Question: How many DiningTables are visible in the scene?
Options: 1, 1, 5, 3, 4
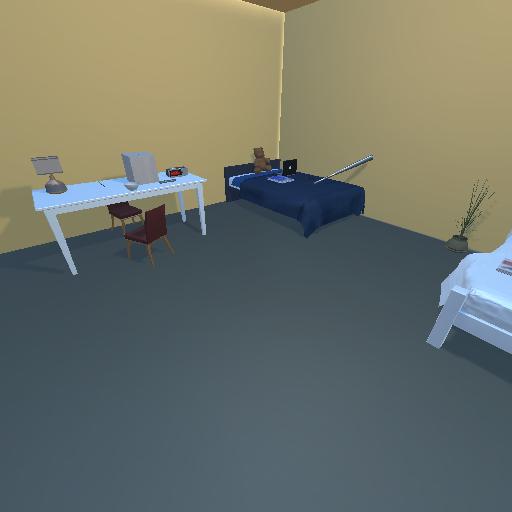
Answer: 1